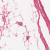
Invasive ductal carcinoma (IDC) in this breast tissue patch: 0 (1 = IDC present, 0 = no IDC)